Interaction volume radius: 10 \u00c5
Interaction volume height: 15 \u00c5
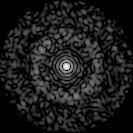
Disorder parameter: 0.8226